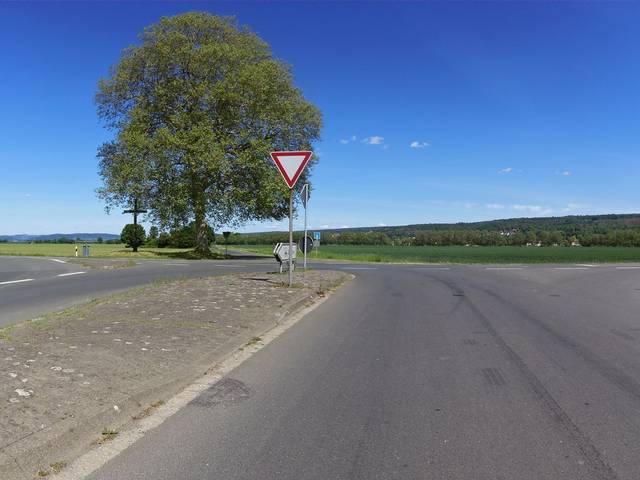
Region: Germany
Coordinates: 51.785, 9.405